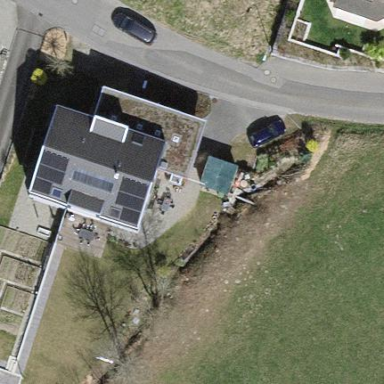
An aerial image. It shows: Building with tiled roof.